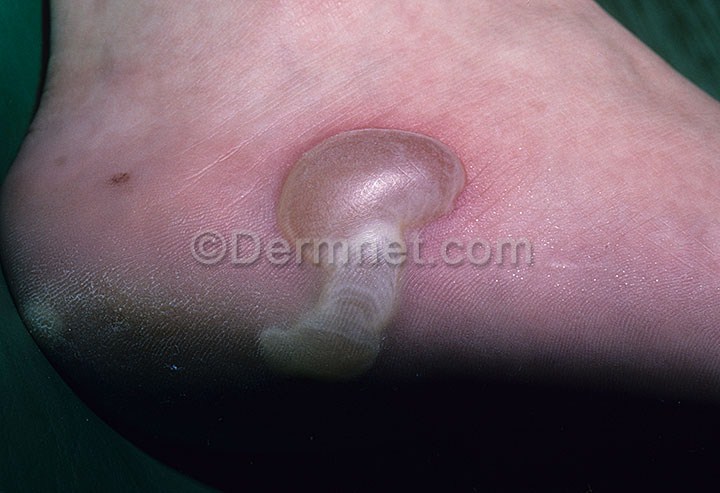
Disease: Bullous Disease Photos